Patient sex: M
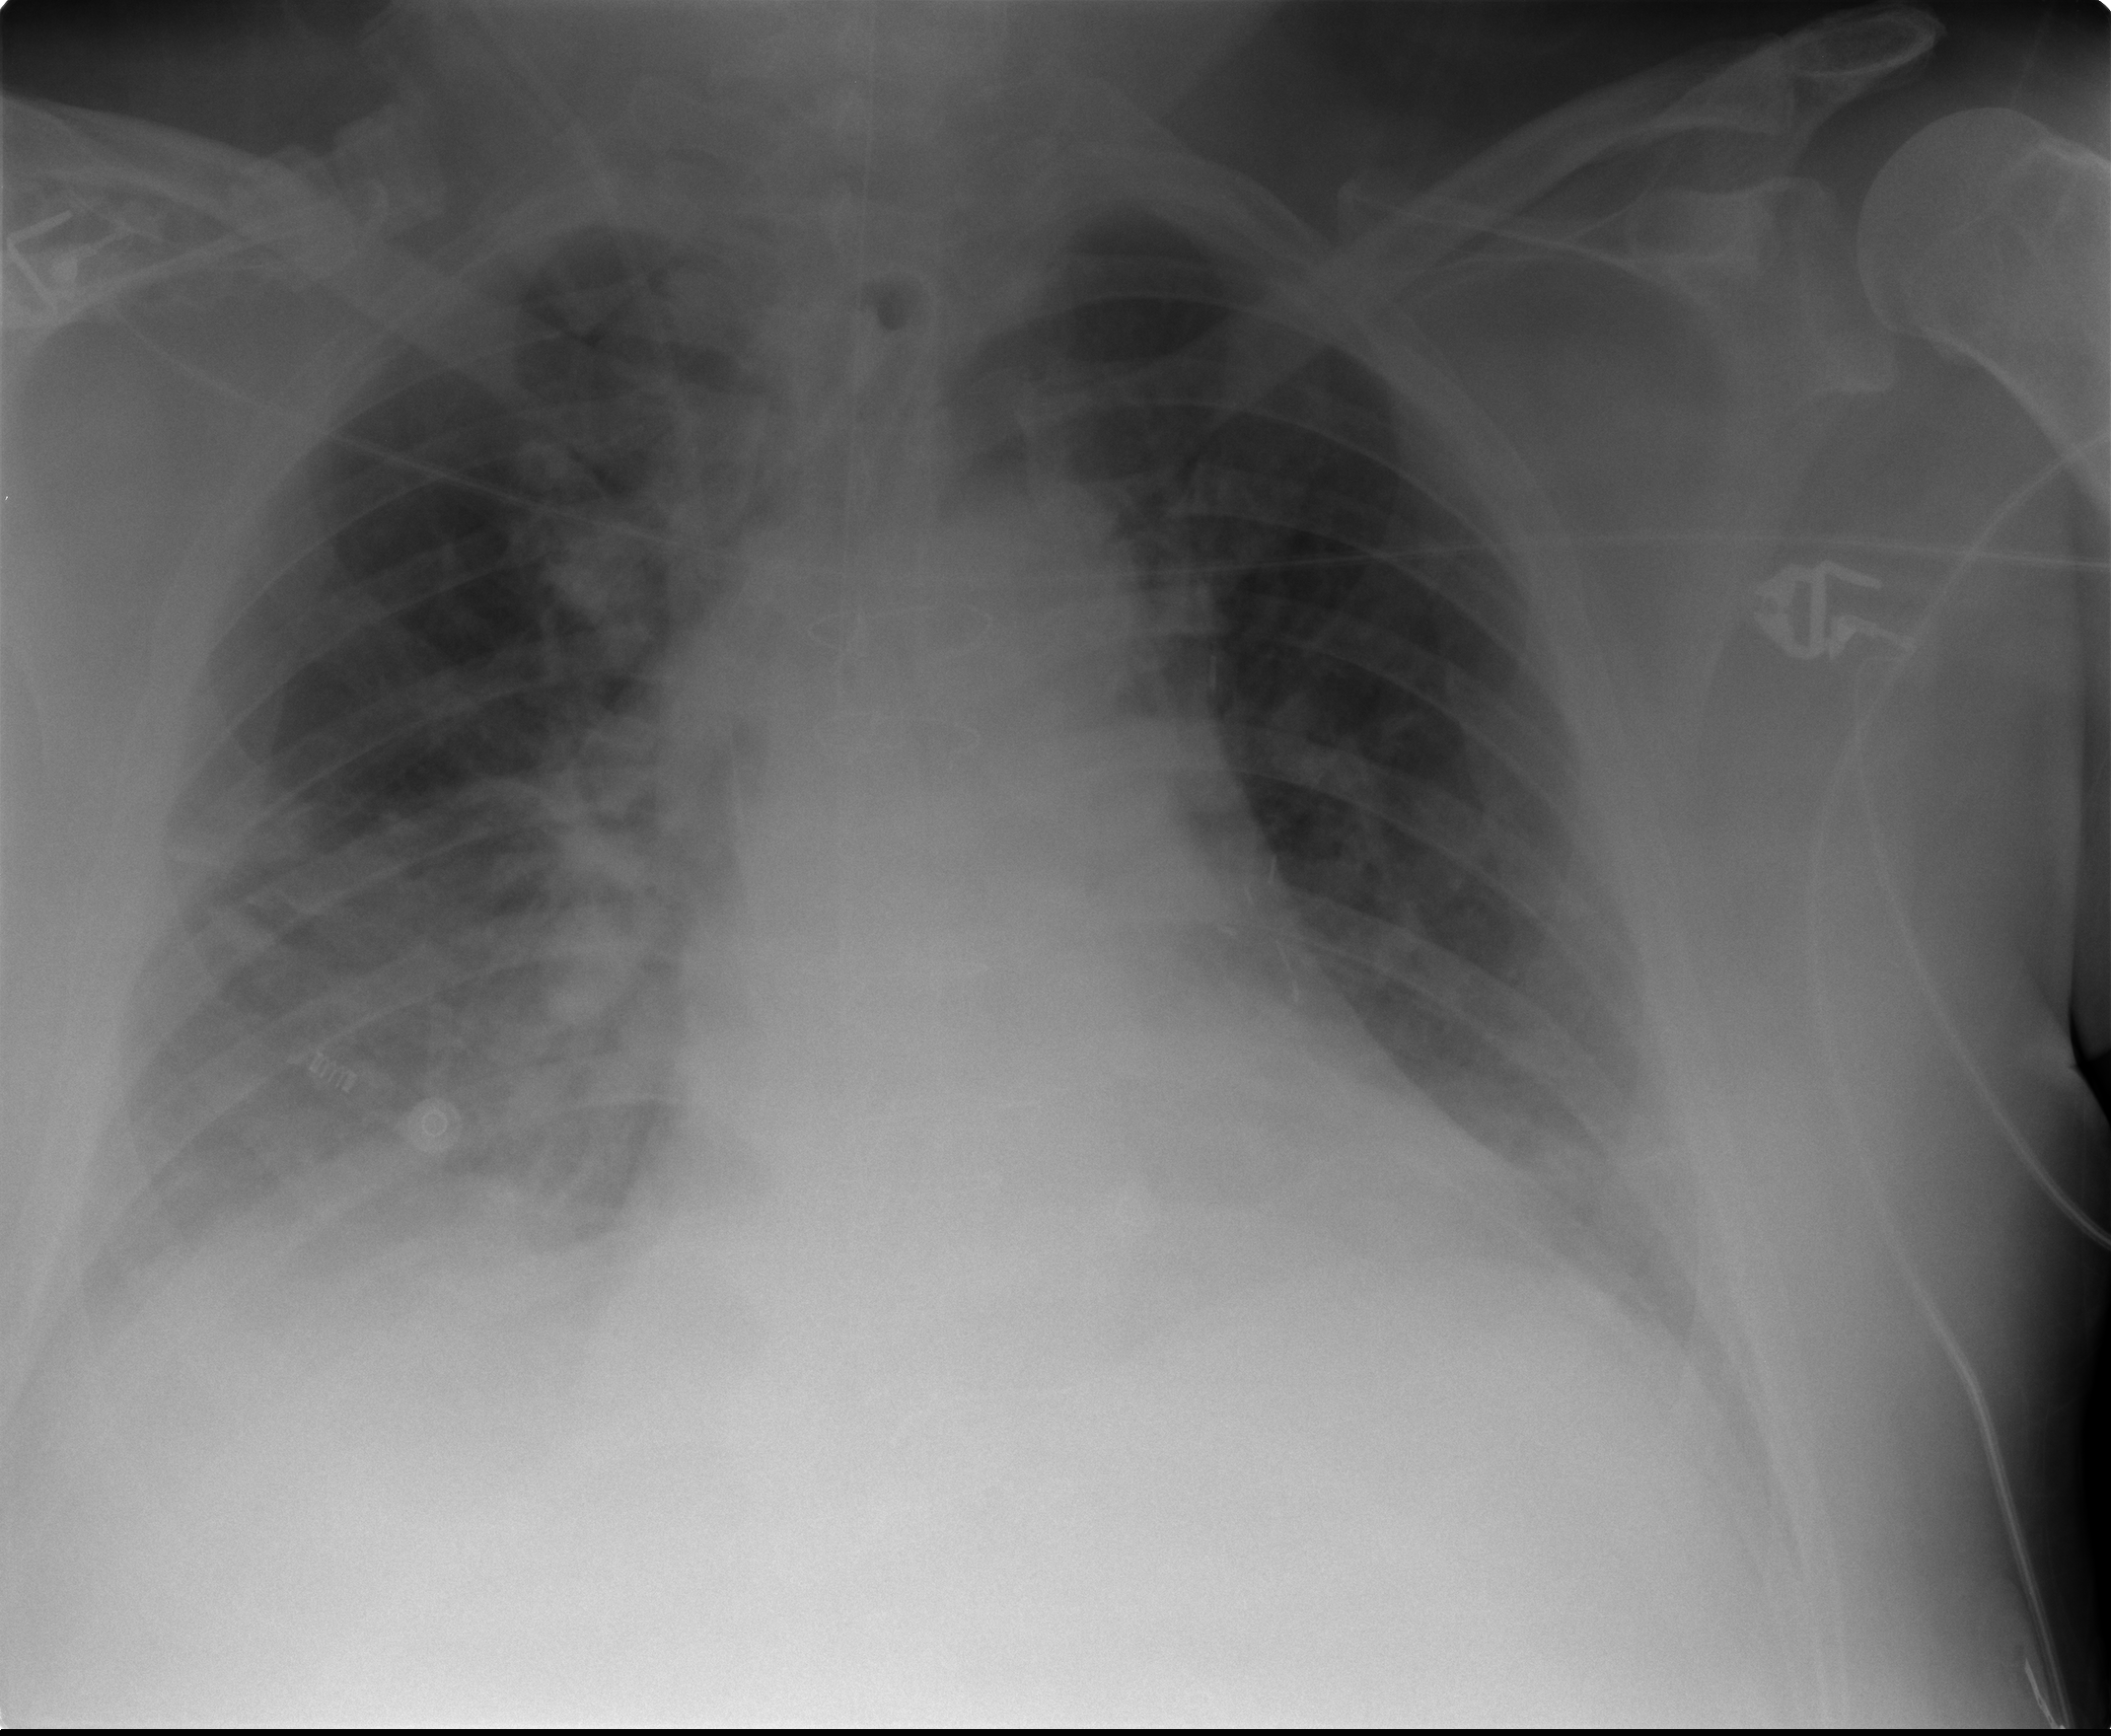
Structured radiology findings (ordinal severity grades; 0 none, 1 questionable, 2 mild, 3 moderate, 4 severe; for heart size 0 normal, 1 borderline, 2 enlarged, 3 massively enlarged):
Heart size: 2
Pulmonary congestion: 2
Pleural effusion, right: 2
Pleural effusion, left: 0
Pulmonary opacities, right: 2
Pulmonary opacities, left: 0
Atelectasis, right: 3
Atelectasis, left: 1